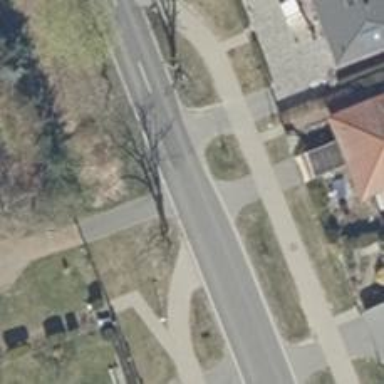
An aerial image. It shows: Secondary road with asphalt surface and separate sidewalks on both sides.